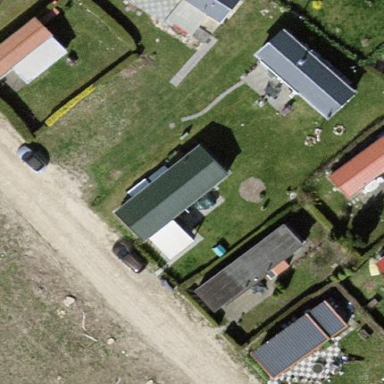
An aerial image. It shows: Static caravan with gabled roof.